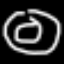
Label: donut